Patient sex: F
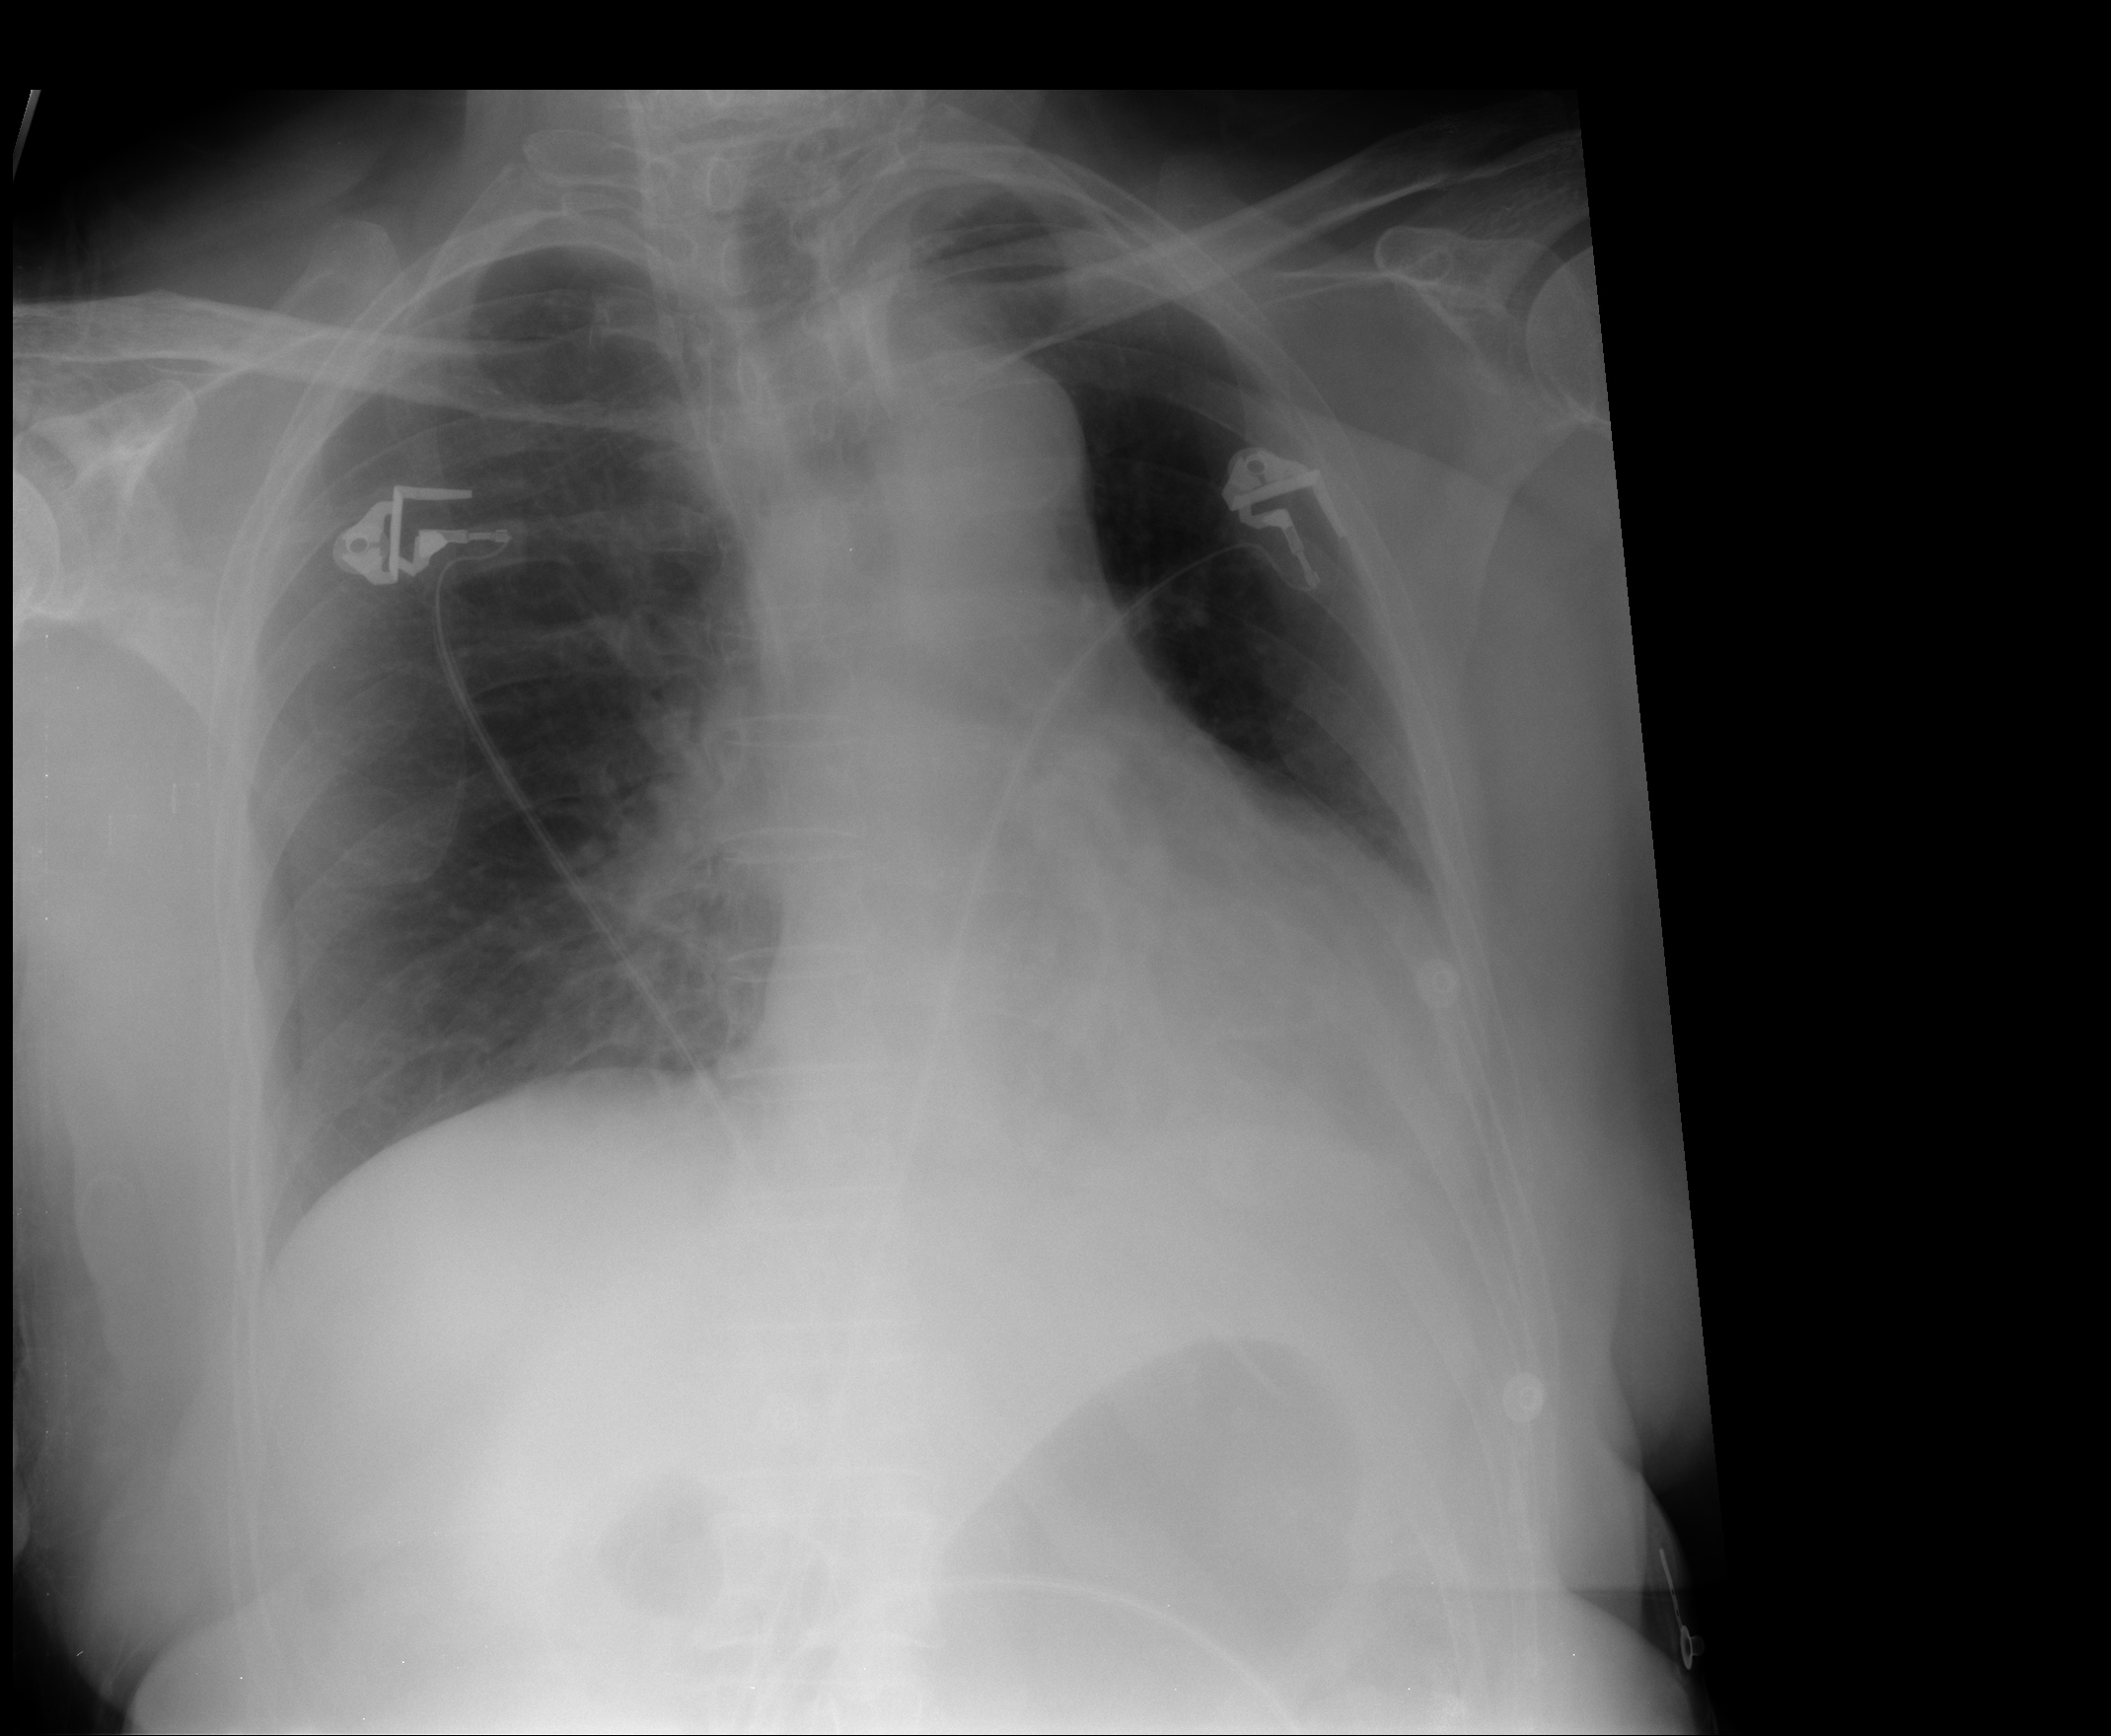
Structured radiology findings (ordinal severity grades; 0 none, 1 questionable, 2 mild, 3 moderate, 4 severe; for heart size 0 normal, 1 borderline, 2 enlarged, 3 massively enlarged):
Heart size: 1
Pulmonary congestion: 0
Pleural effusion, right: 0
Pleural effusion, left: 1
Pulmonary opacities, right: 0
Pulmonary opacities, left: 0
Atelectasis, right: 2
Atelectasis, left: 2